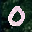
Label: 0